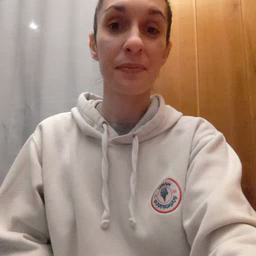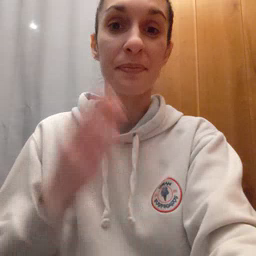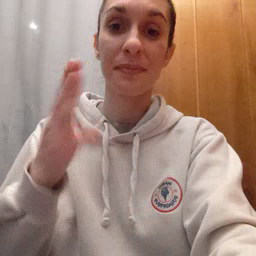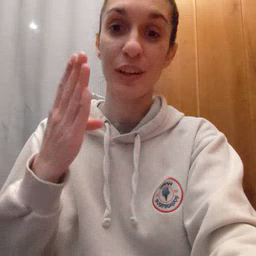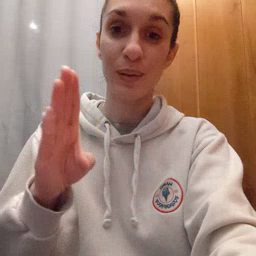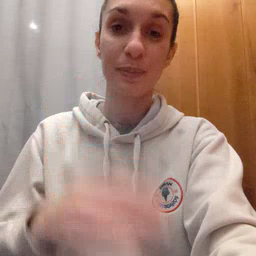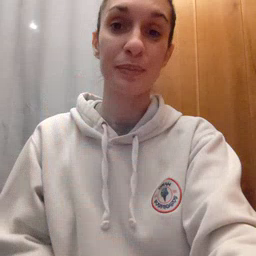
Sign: blue